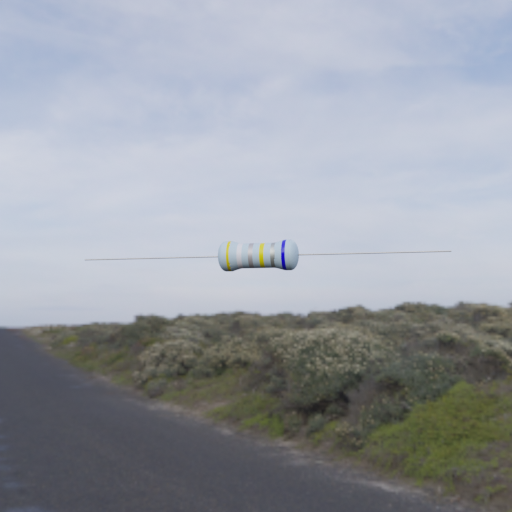
Resistor colour bands (in order): yellow, white, silver, yellow, silver, blue